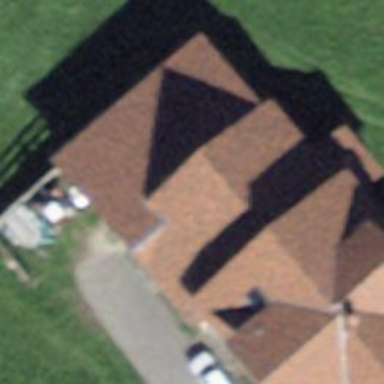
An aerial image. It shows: Barn.